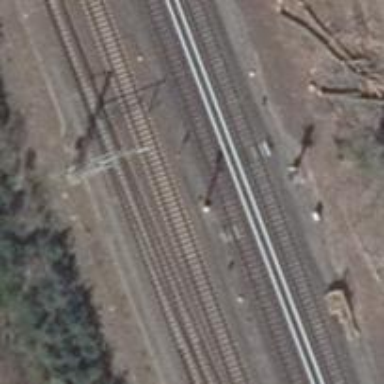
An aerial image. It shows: Railway signal.